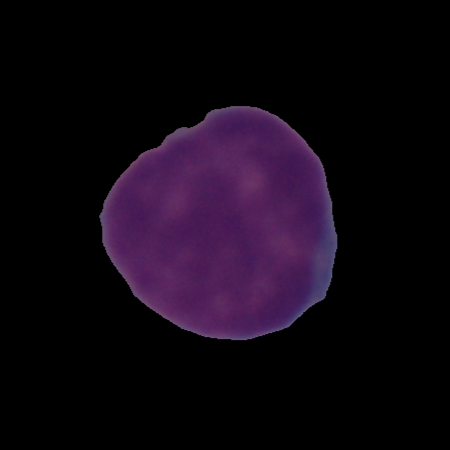
Label: cancer